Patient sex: F
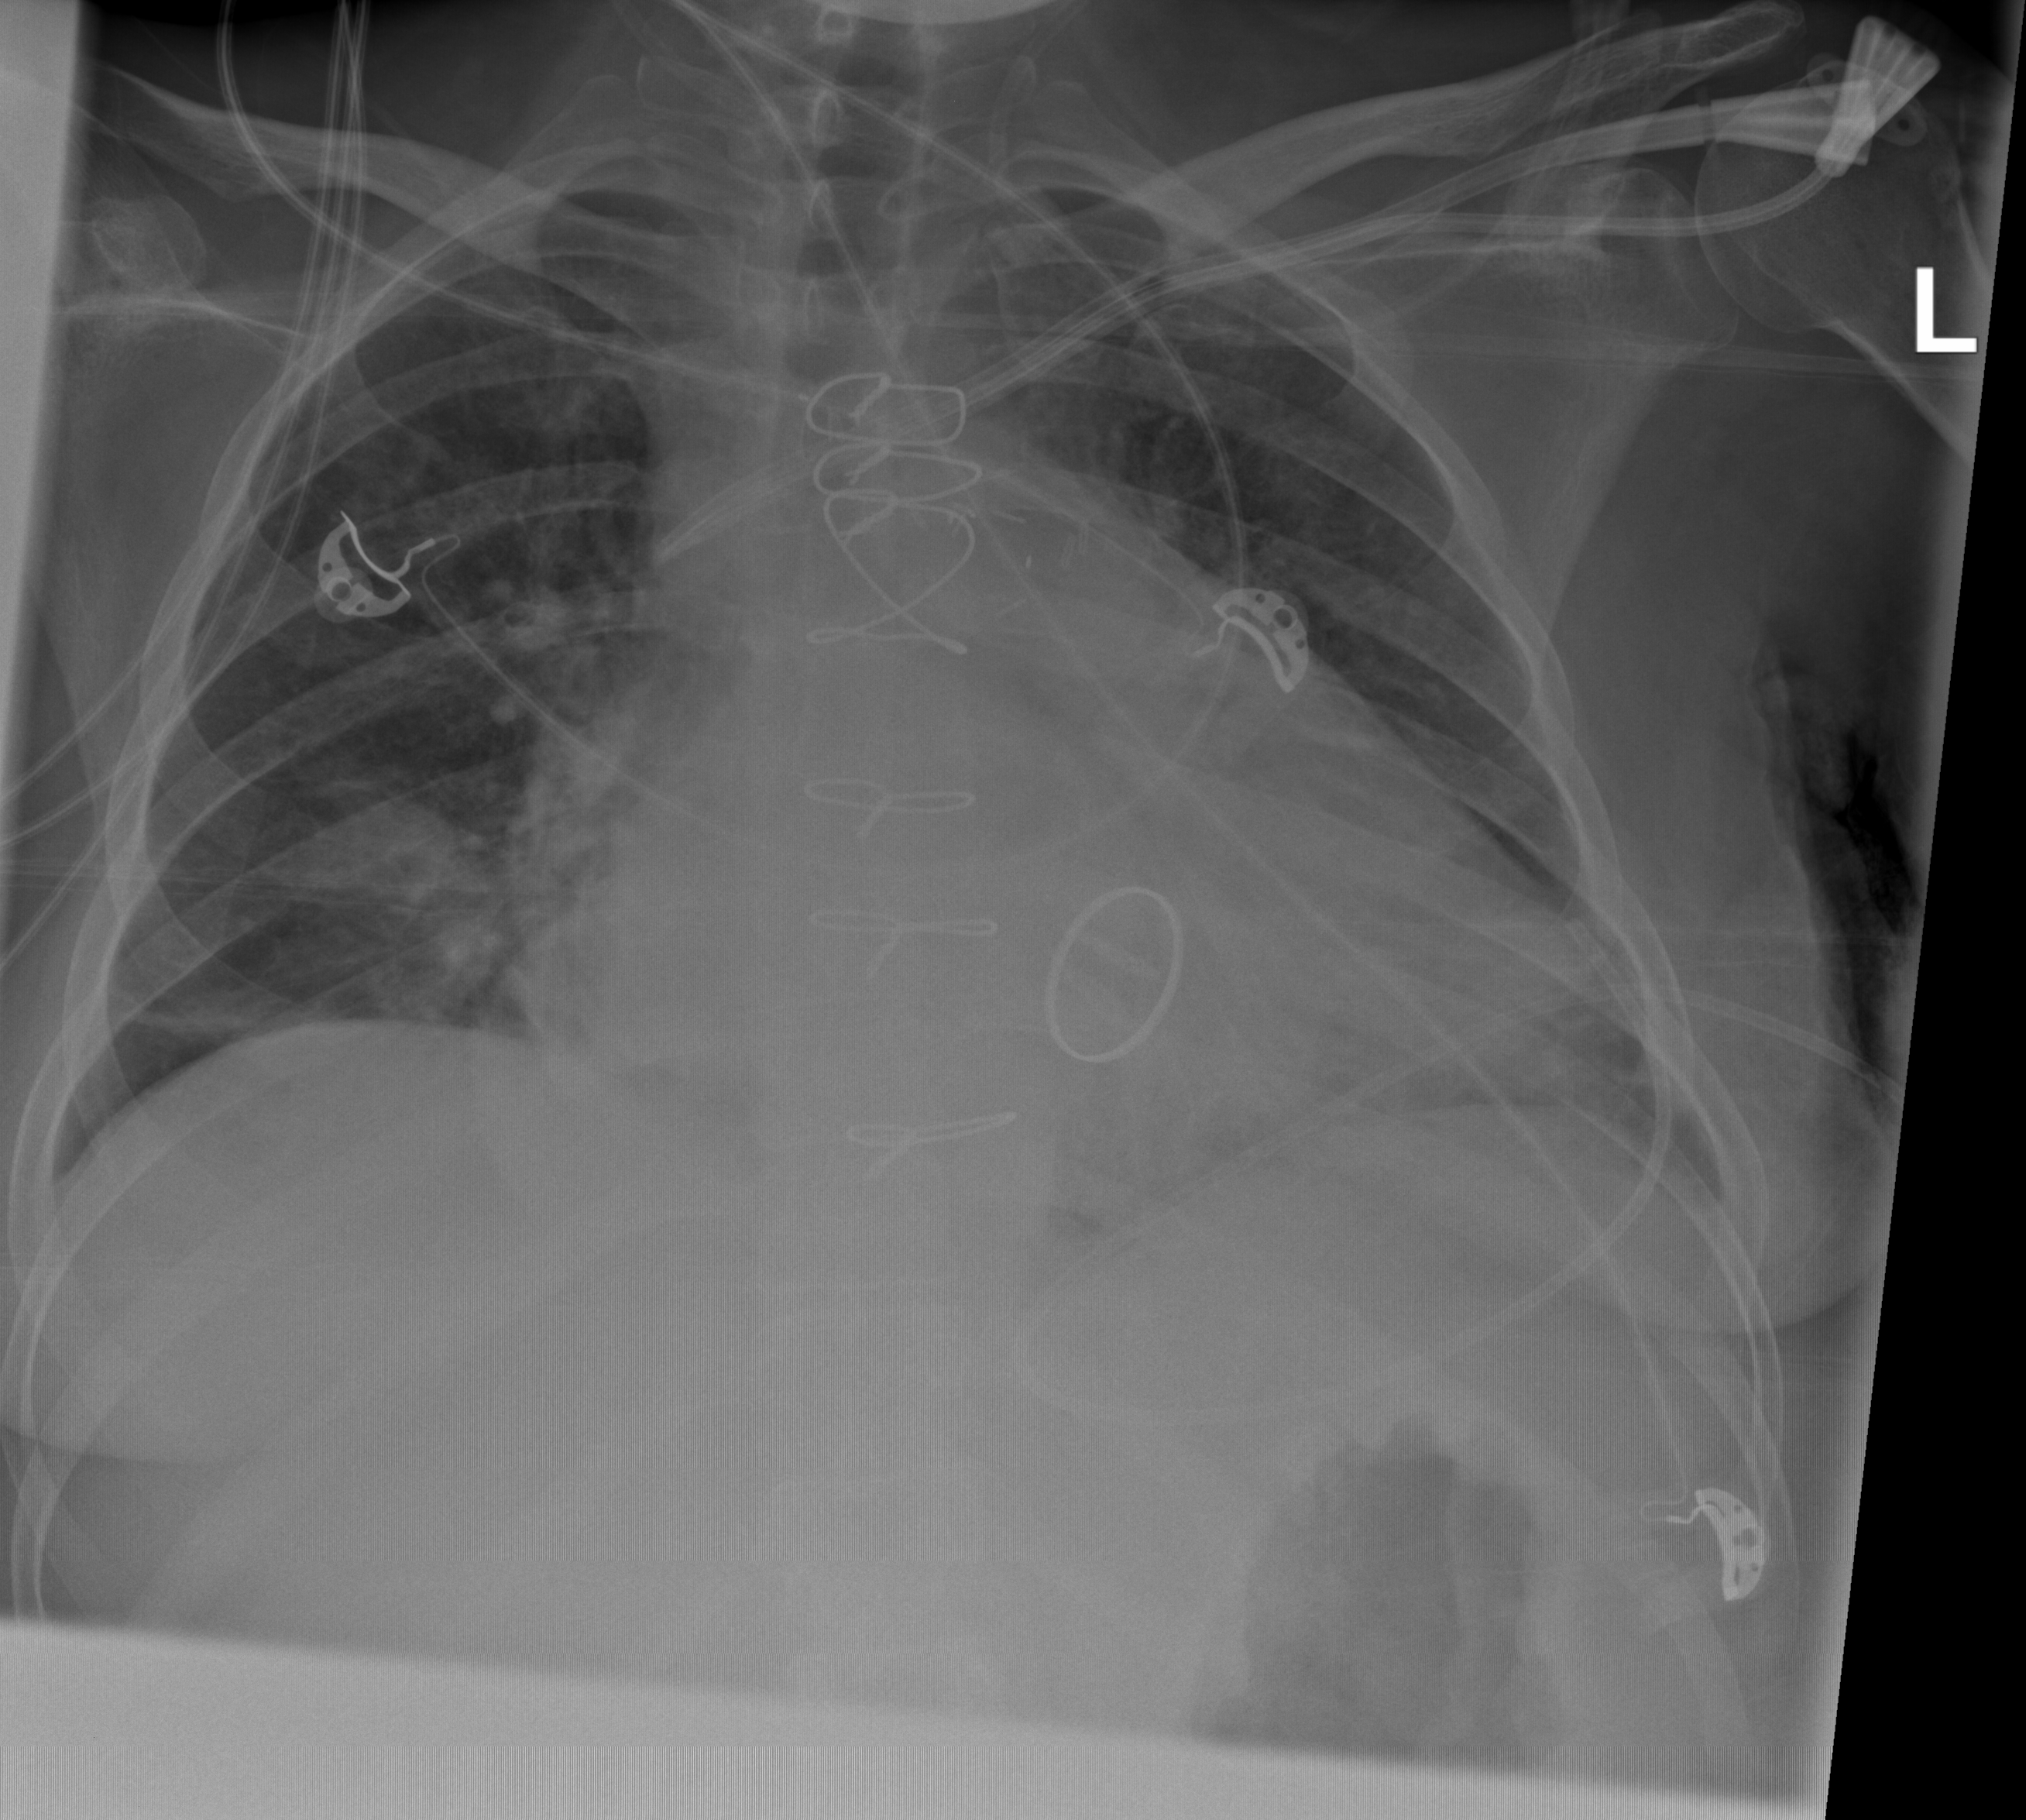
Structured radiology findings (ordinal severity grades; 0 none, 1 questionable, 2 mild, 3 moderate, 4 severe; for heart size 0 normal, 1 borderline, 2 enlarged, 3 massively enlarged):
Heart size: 3
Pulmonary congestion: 2
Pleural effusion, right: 0
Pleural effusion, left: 1
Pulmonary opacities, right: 2
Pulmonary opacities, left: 2
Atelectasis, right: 2
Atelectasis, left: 2